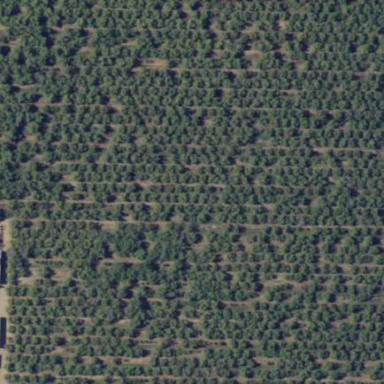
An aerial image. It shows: Orchard filled with almond trees.